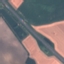
Land use / land cover: Highway